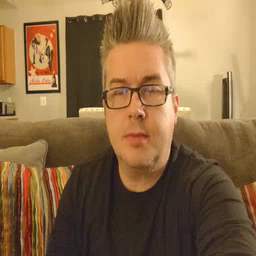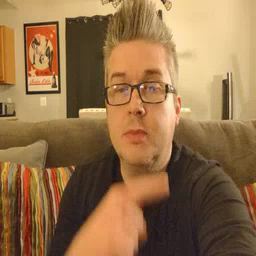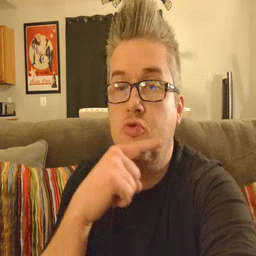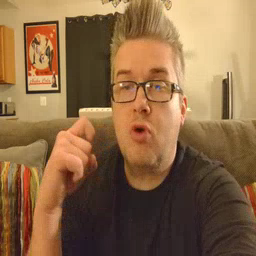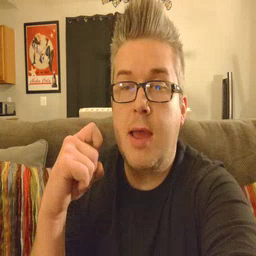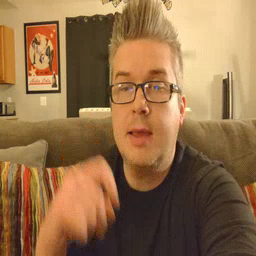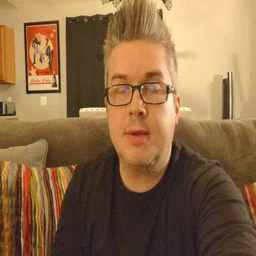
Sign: dry